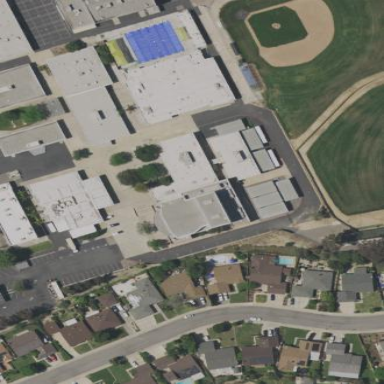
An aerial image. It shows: School building.